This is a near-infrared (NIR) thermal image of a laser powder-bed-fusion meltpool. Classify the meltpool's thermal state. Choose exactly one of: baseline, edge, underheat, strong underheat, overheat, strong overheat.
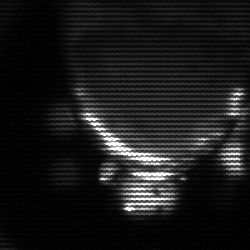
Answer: edge